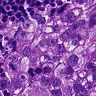
Metastatic tissue present: yes